Interaction volume radius: 10 \u00c5
Interaction volume height: 15 \u00c5
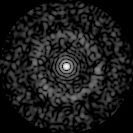
Disorder parameter: 0.8293